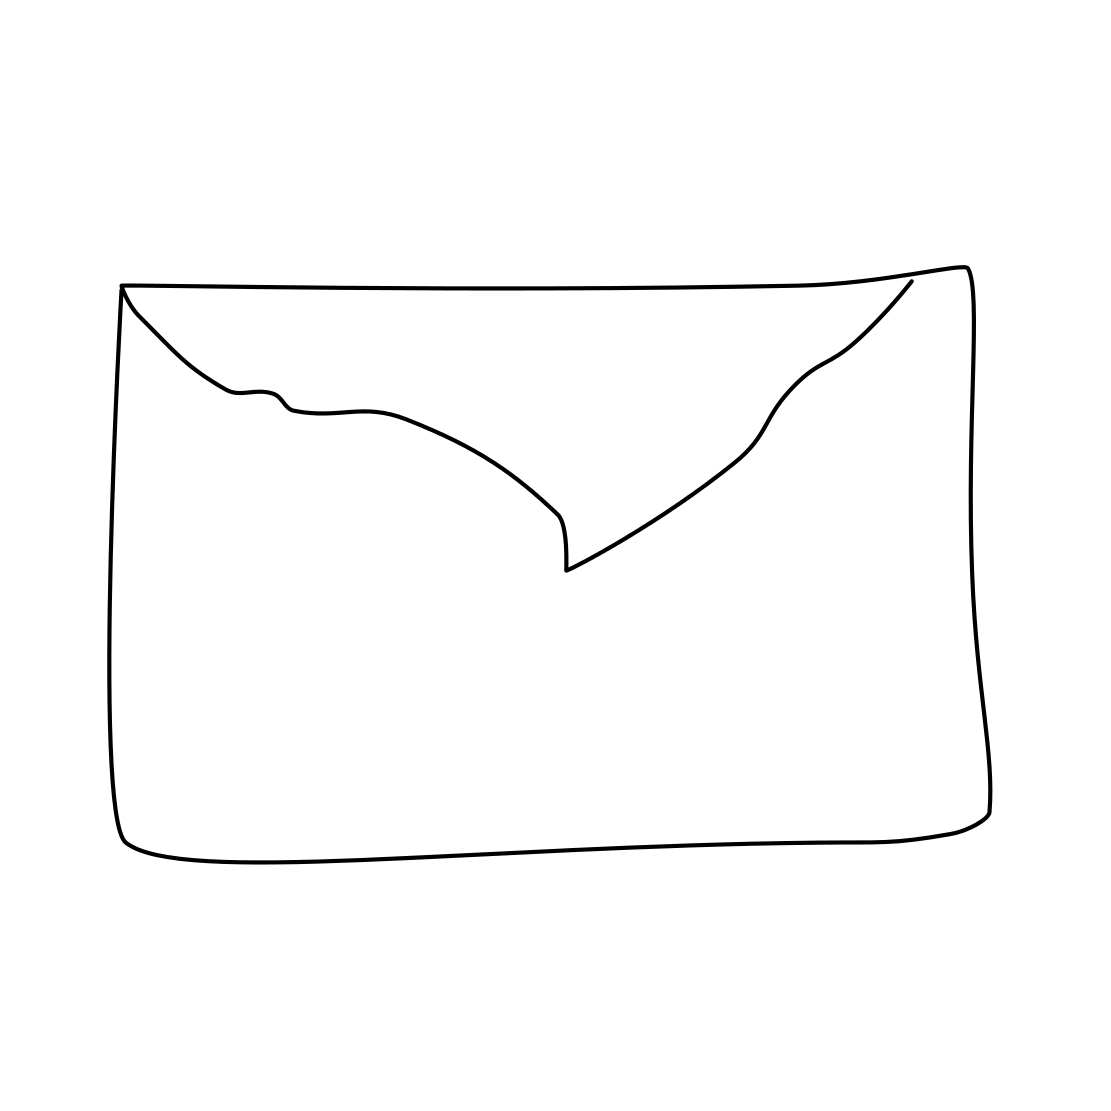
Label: envelope